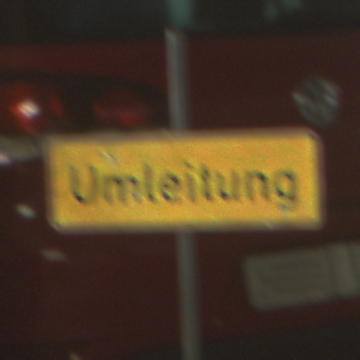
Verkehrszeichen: Umleitungsankuendigung
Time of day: NotSpecified
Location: Indoor (Special)
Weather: NotSpecified
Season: NotSpecified
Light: Artificial